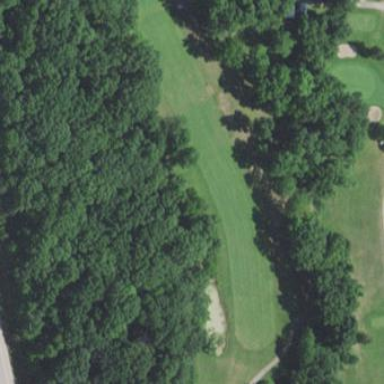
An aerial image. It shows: Golf fairway surrounded by grass.